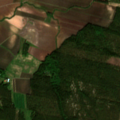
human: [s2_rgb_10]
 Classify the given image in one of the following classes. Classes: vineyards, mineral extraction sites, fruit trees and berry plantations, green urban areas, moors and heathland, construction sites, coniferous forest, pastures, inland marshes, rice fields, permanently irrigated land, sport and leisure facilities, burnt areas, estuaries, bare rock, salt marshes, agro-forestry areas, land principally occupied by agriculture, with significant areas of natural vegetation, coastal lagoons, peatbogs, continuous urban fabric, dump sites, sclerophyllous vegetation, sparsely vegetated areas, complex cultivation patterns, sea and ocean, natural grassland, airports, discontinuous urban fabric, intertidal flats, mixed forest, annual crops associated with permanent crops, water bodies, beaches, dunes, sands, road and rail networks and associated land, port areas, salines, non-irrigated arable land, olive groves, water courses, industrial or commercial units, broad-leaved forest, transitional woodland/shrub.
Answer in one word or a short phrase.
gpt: non-irrigated arable land, coniferous forest